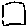
Label: square